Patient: sex F, age 59
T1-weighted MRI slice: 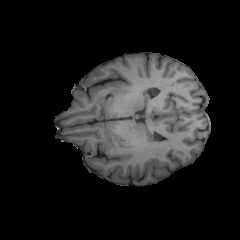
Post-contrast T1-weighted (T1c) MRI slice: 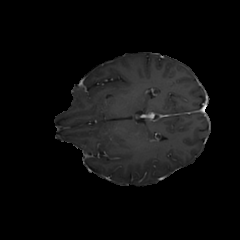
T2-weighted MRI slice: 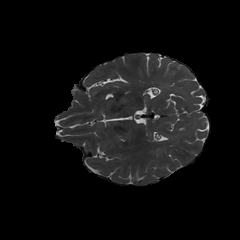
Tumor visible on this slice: no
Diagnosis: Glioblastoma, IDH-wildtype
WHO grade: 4